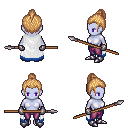
a pixel art fantasy rpg character, female body template, dark elf, purple skin, white trimmed cape, magenta pants, light blonde short topknot hairstyle, metal gloves, metal boots, spear, four views (front, back, left, right), 2x2 character sprite sheet, small pixel art, hard edges, no anti-aliasing